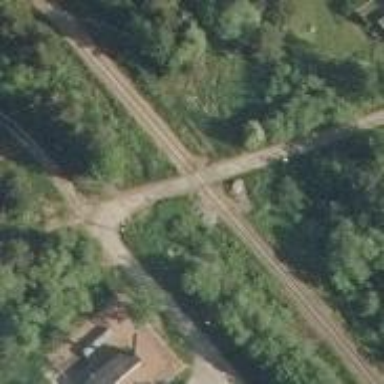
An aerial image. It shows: Crossing for the railway.